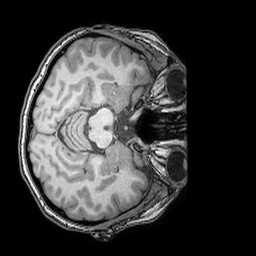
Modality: T1w
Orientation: axial
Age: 44
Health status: ill
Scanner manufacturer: philips
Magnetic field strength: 3 T
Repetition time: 0.007 s
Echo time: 0.003501 s